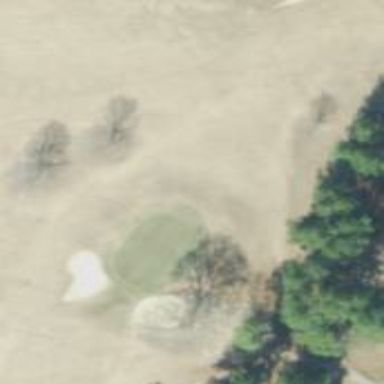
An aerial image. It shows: Golf hole.